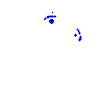
Particle: electron